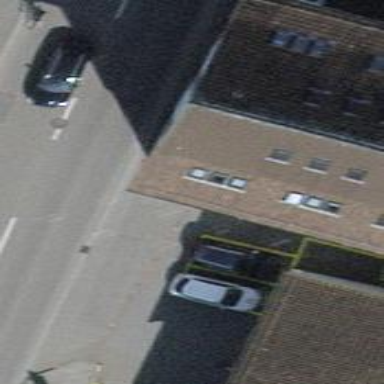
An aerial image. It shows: Sidewalk along the footway.